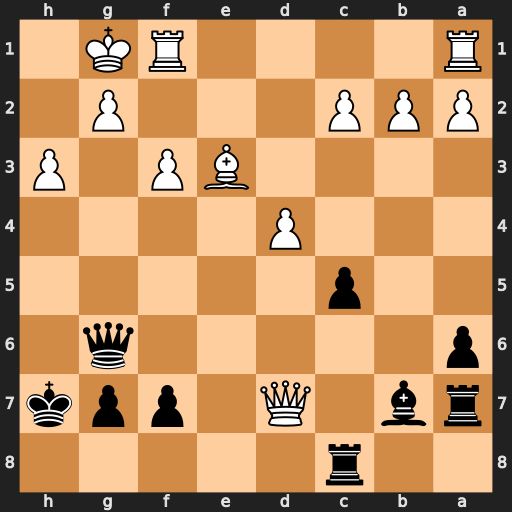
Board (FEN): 2r5/rb1Q1ppk/p5q1/2p5/3P4/4BP1P/PPP3P1/R4RK1
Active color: b
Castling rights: -
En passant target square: -
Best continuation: Bxf3 Rxf3 Rxd7